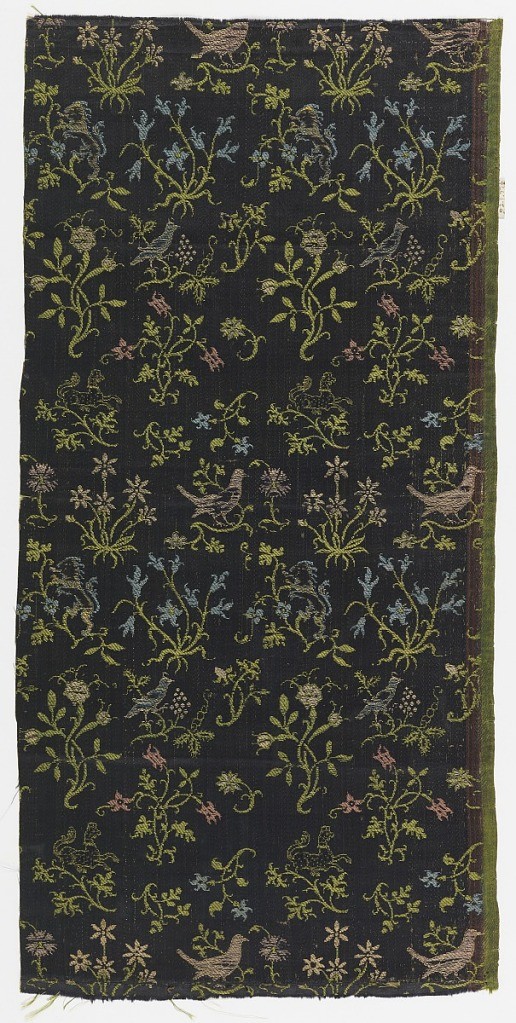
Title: Fragment
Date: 17th century
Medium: silk Technique: 7&1 satin with floats of complementary wefts
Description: Polychrome plants, animals and birds on dark blue background. One selvage present.